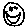
Label: smiley face